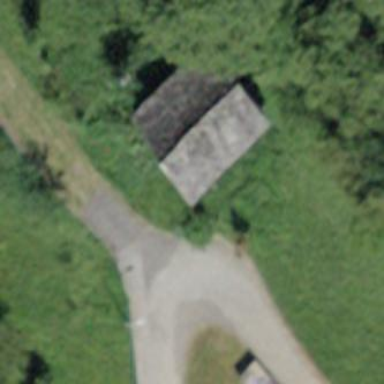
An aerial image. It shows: Simple and straightforward house.